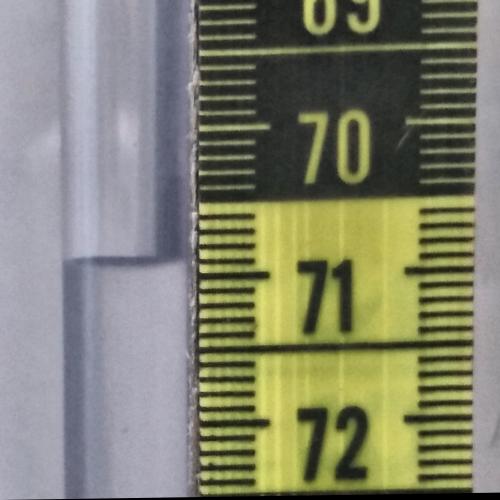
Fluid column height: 70.9 cm